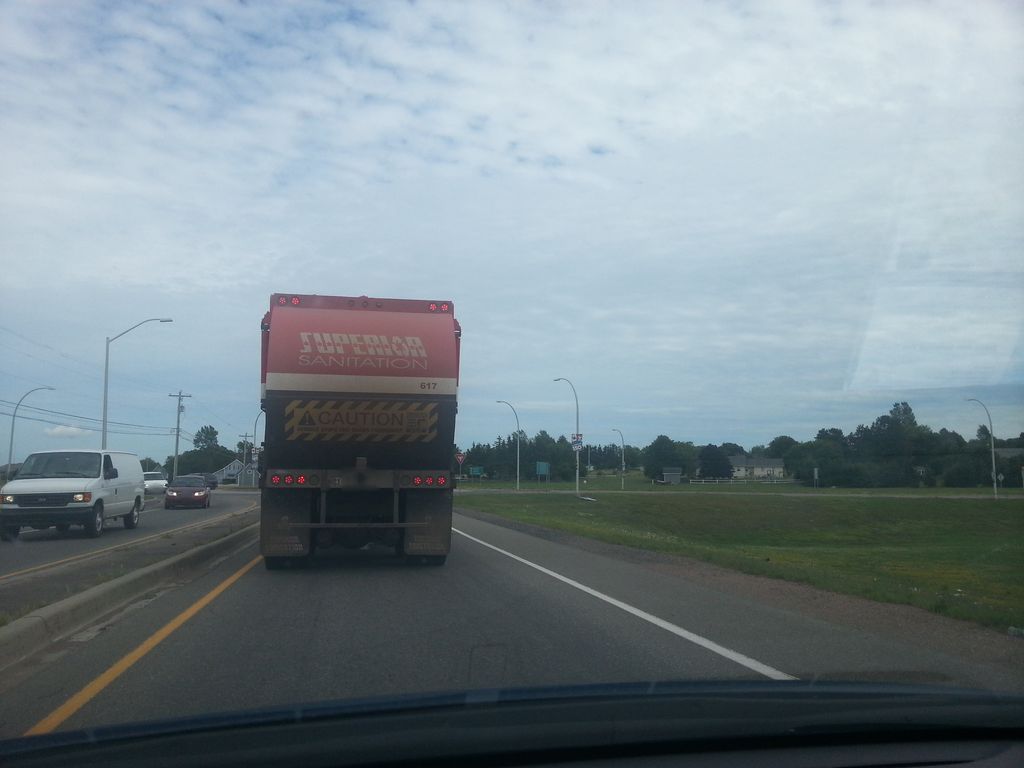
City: charlottetown